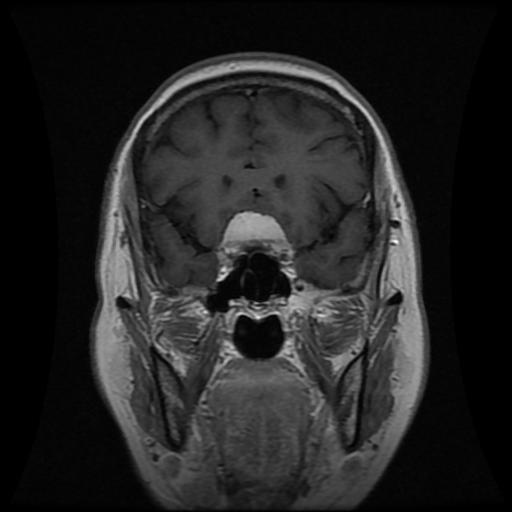
Label: meningioma